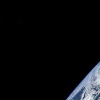
Label: space